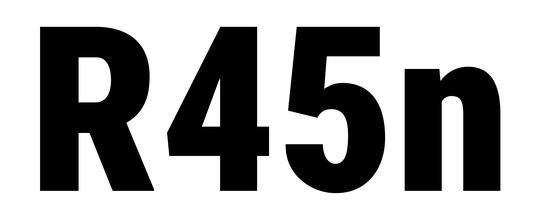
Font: Roboto_Condensed_Black